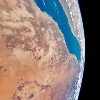
Label: land